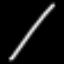
Label: line